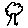
Label: tree